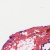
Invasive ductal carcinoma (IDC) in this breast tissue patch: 0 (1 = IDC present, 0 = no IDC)